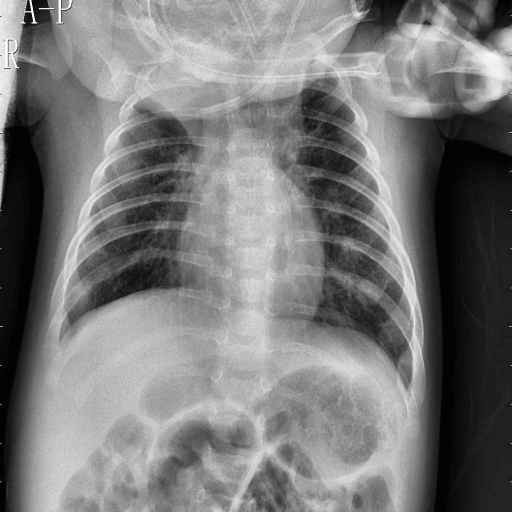
Finding: PNEUMONIA